Question: We are trying to remove and rank data in tables that is provided in a daily feed to our system. the example data of course isn't the actual product, but clearly represents the concept.
Daily inserts:
1. data is imported daily into tables that continually updates the status of the products
2. the daily status updates tell us when products were listed, are they currently listed and then the last date it was listed
3. after a period of {X} time, we can normalize the data
Cleanup & ranking:
1. we are now trying to remove duplicate records for values in a group that fall in-between the first and last values
2. we also want to set identifiers for the records that represent the first and last occurrence of those unique values in that group
Sample data:

I've found that the photo is the easiest way to show the data, show what's needed and not needed - I hope this makes it easier and not obtuse.
In the sample data:
- - - - update table set 03/12/17 = 0 (first), 06/12/17 = 1 (last)- "sierra" is just another expanded data sample, and we want to keep the records for 12/06/16 and 12/11/16.- - -
Conclusion:
Using pseudo code, this is the overall objective:
- - - - -
Updated table values:
'''
23 ridgerapp blue 25 03/12/17 0
23 ridgerapp blue 25 06/12/17 1
57 sierra red 15 12/06/16 0
57 sierra red 15 12/11/16 1
'''
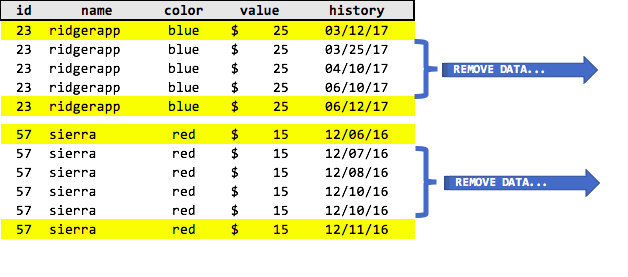
Answer: I'd use a 'CTE' with the 'row_number()' window function to find the first and last rows for each , and then update it.
You didn't specify what makes a a so I only based this off the 'ID'. If you want the group be a set of columns, i.e 'ID' and 'Color' and 'Value' then just add these columns to the 'partition by' list. For the sample data the result would be the same, but different sample data would have different outcomes.
Notice I didn't include the exact rows for the sierra group because I wanted to show you how it'd handle duplicate 'history' dates.
'''
declare @table table (id int, [name] varchar(64), color varchar(16), [value] int, history date)
insert into @table
values
(23,'ridgerapp','blue',25,'20170312'),
(23,'ridgerapp','blue',25,'20170325'),
(23,'ridgerapp','blue',25,'20170410'),
(23,'ridgerapp','blue',25,'20170610'),
(23,'ridgerapp','blue',25,'20170612'),
(57,'sierra','red',15,'20161206'),
(57,'sierra','red',15,'20161208'),
(57,'sierra','red',15,'20161210'),
(57,'sierra','red',15,'20161210') --notice this is a duplicate row
;with cte as(
select
*
,fst = row_number() over (partition by id order by history asc)
,lst = row_number() over (partition by id order by history desc)
from @table
)
delete from cte
where fst !=1 and lst !=1
select
*
,flag = case when row_number() over (partition by id order by history asc) = 1 then 0 else 1 end
from @table
'''
'''
+----+-----------+-------+-------+------------+------+
| id | name | color | value | history | flag |
+----+-----------+-------+-------+------------+------+
| 23 | ridgerapp | blue | 25 | 2017-03-12 | 0 |
| 23 | ridgerapp | blue | 25 | 2017-06-12 | 1 |
| 57 | sierra | red | 15 | 2016-12-06 | 0 |
| 57 | sierra | red | 15 | 2016-12-10 | 1 |
+----+-----------+-------+-------+------------+------+
'''